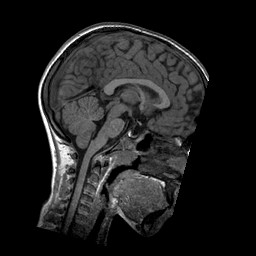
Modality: T1w
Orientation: sagittal
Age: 7
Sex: male
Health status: ill